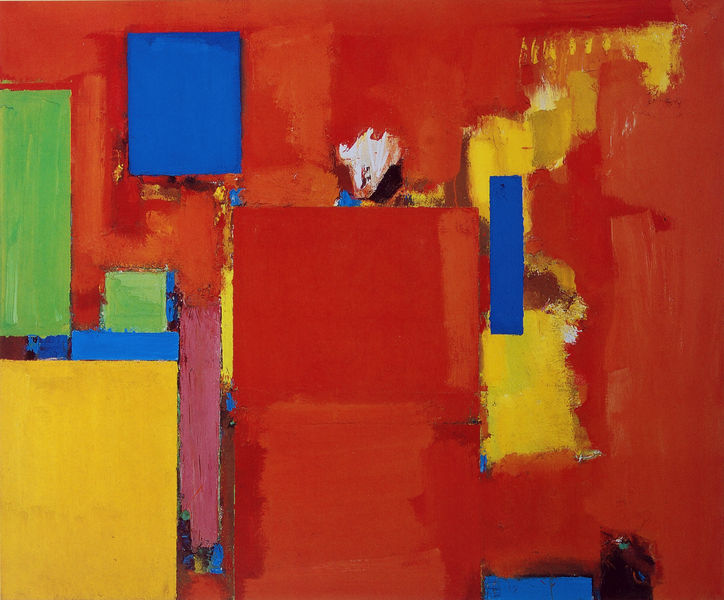
Titel: The Golden Wall
Künstler: Hans Hofmann
Standort: Chicago
Institution: The Art Institute of Chicago, Mr. and Mrs. Frank G. Logan Prize Fond
Schlagwörter: blau, weiß, gelb, grün, komposition, bunt, hell, orange, raum, schwarz, tür, rot, beige, flächig, gesicht, häuser, pastos, kontrast, rosa, farbig, abstrakt, farben, fläche, flächen, modern, farbe, formen, lila, schattierung, violett, klein, streifen, abstraktion, rechtecke, pink, eckig, rechteck, gross, pinselstrich, fleck, senkrecht, bauhaus, quadrate, kontraste, geometrisch, quader, expressiv, aggressiv, stark, flimmern, horizontal, waagerecht, farbfelder, rein, verlauf, geometrie, quadrat, viereck, vierecke, tropfen, primärfarben, grundfarben, komplementärkontrast, pur, vertikal, farbfeld, informel, überschneidung, dominant, formal, farbflächenmalerei, abstrakter expressionismus, farbe an sich, gesättigt, hauss, rational, schreiend, ultramarin, unregelmäßig, wei´p